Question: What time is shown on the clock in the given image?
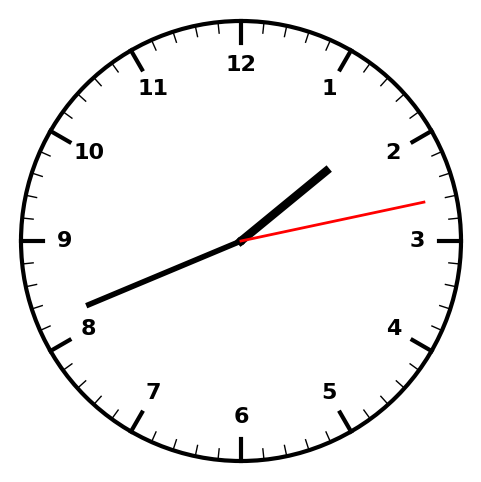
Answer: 01:41:13